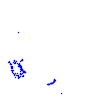
Particle: proton